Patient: sex F, age 72
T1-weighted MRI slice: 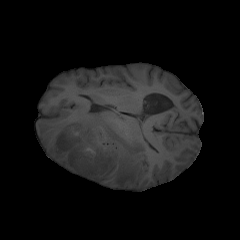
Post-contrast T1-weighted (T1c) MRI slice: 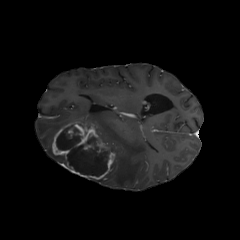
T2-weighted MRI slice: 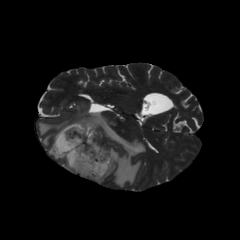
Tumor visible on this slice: yes
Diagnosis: Glioblastoma, IDH-wildtype
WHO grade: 4